Question: I am trying to make a Windows app in Mac using MonoDevelop, but when I try to use it on Windows I get this error
'''
Could not load file or assembly "Mono.posix"
'''

Does anyone know how to fix this? I've tried putting the file mono.posix.dll in the same folder, but that still didnt fix it.
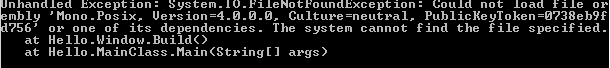
Answer: It looks like your application has a dependency on the <URL> assembly.
This assembly is deprecated in favor of <URL>. Since the latter is not available for Windows systems, my best guess is that the former also wasn't.
You would have to remove the dependency on that assembly (possibly rewriting parts of your app) if you want it to run on Windows.